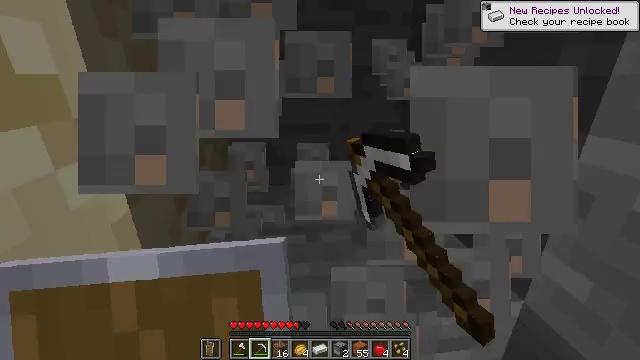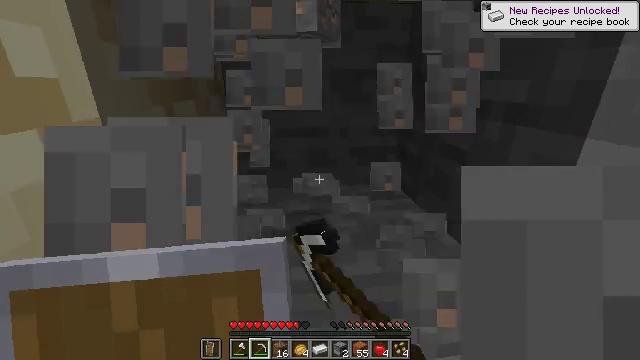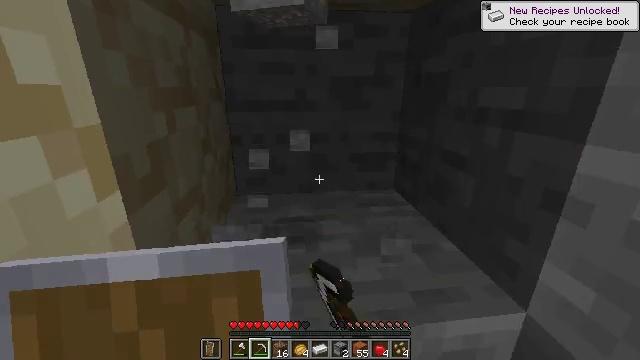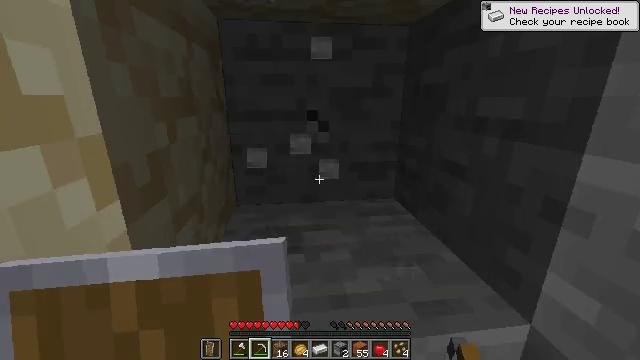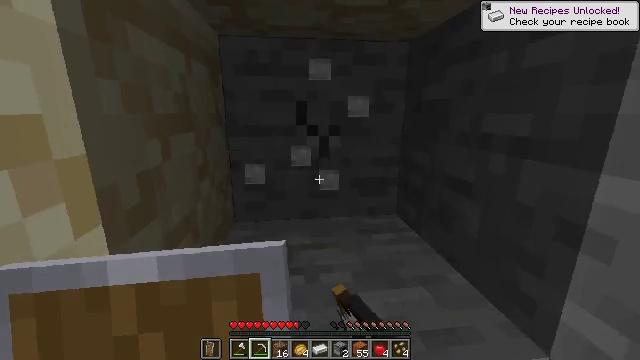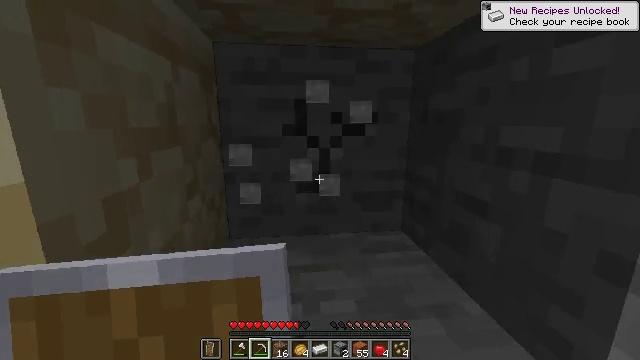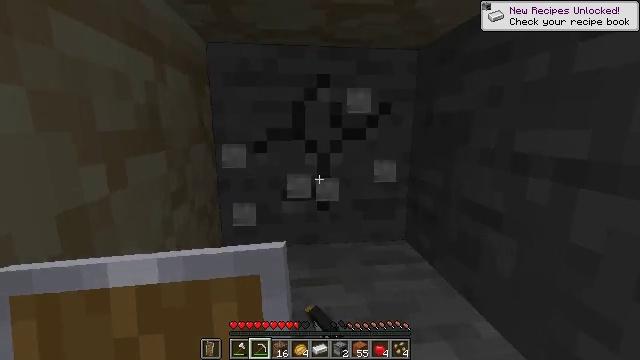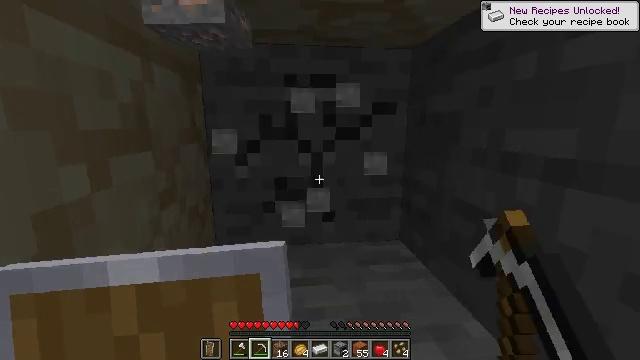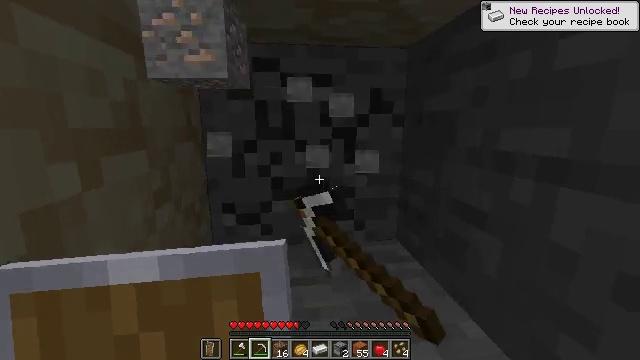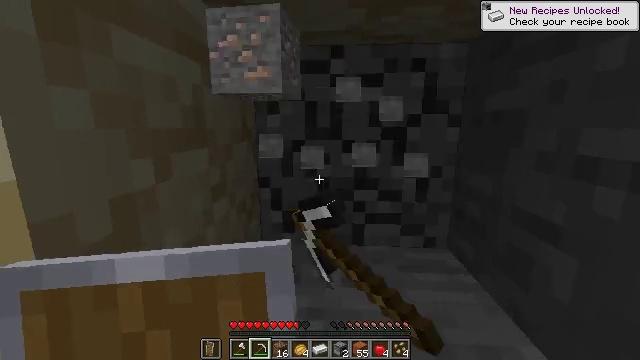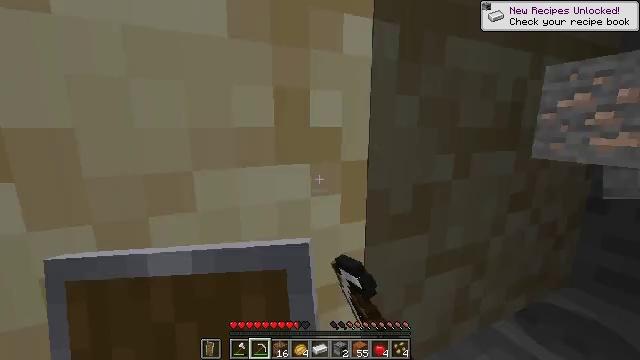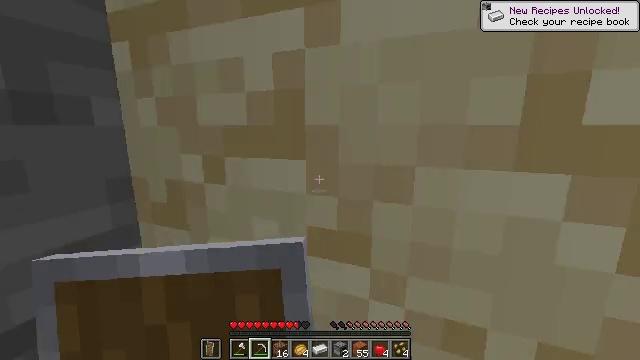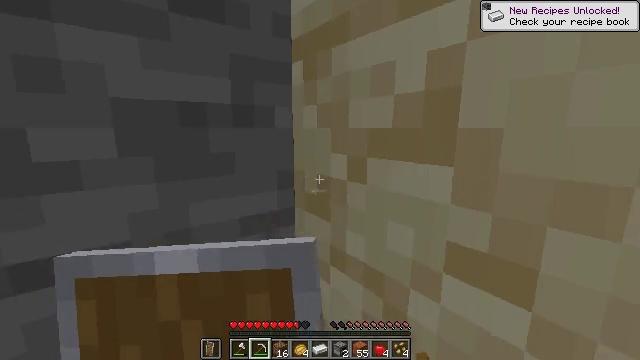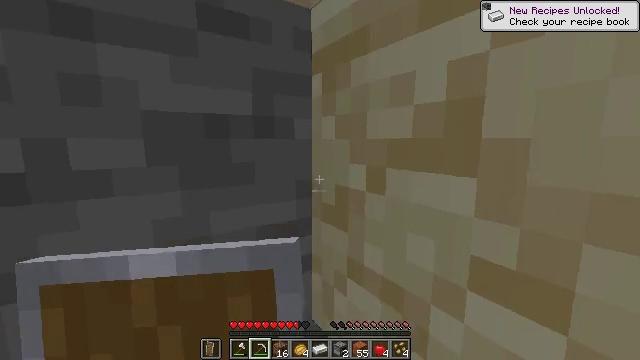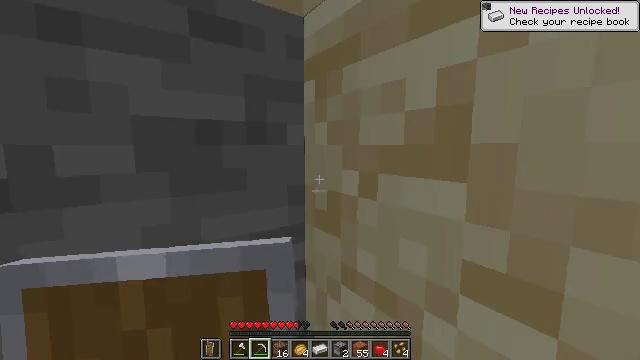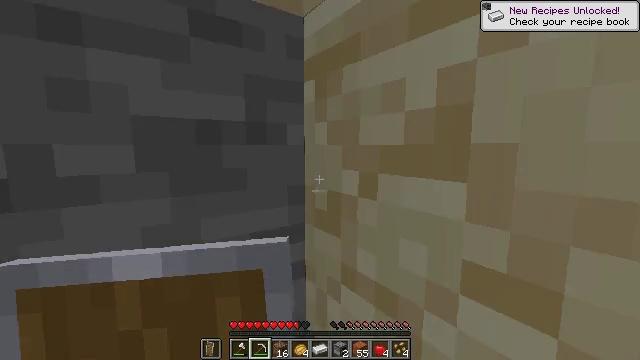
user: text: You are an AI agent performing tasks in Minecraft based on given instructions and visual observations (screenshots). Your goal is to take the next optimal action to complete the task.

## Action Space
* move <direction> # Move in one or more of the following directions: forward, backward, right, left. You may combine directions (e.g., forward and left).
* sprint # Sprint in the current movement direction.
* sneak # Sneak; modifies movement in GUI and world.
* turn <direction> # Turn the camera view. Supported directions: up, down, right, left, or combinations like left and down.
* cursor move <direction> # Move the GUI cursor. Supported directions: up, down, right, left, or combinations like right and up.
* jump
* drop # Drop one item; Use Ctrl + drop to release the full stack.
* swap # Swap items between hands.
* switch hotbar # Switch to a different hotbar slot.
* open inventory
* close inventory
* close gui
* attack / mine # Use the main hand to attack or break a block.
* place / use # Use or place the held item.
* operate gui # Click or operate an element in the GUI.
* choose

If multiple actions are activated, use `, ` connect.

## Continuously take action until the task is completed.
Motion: motion action
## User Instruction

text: Gather sandstone from the desert.
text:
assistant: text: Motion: attack / mine
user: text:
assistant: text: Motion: turn up, attack / mine
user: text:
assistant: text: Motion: turn up, attack / mine
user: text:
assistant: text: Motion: move forward, turn up, attack / mine
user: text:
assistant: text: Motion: move forward, turn up, attack / mine
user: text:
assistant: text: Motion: move forward, attack / mine
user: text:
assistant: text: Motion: move forward, attack / mine
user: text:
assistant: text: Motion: attack / mine
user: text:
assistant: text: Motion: turn left, attack / mine
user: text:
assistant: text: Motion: turn left
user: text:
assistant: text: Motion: turn left
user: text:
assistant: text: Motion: turn left
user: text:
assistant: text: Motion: turn left and up
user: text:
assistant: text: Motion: turn right and up
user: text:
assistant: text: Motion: no_op
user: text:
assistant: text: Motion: no_op
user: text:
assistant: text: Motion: no_op
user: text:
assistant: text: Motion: turn left and down
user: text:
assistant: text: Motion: turn left and down, attack / mine
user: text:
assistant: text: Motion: turn left and down, attack / mine
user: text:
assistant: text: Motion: turn left, attack / mine
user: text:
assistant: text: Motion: attack / mine
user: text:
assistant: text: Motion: turn right and up, attack / mine
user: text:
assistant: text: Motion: turn right and up, attack / mine
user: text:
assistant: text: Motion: turn right and up, attack / mine
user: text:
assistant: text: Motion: turn right and up, attack / mine
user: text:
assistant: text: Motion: turn right and up, attack / mine
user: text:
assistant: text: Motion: turn right and up, attack / mine
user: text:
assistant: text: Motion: turn up, attack / mine
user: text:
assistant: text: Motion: turn right and up, attack / mine